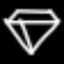
Label: diamond